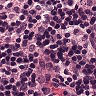
Metastatic tissue present: no